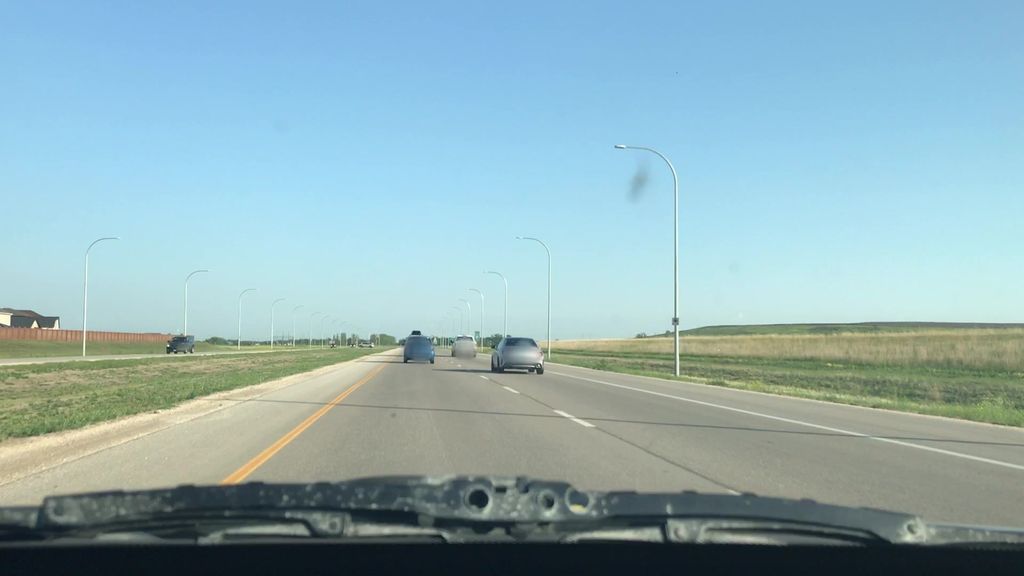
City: winnipeg